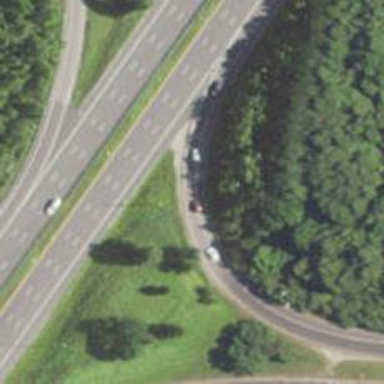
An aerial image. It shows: Primary link highway.